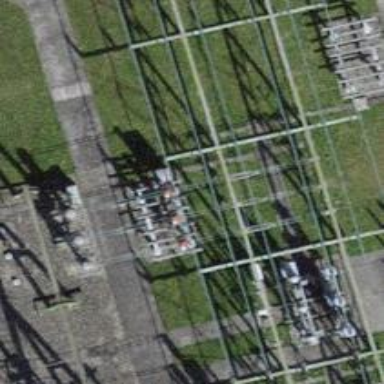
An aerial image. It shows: Power line with 3 cables in bay configuration.